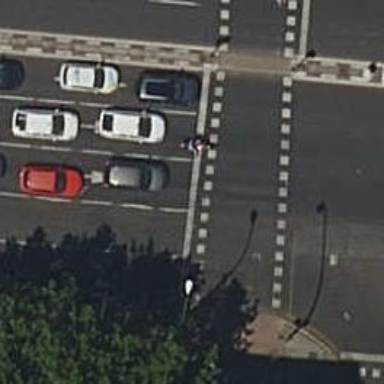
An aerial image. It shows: Crossing with traffic signals. It is zebra crossing.